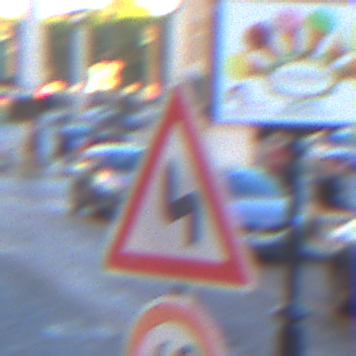
Verkehrszeichen: DoppelkurveZunaechstLinks
Zusatzzeichen unten: Geschwindigkeit40
Umgebung: Outdoor, Urban
Tageszeit: SunriseSunset
Wetter: Clear
Licht: Natural
Jahreszeit: NotSpecified
Kontrast: MediumContrast